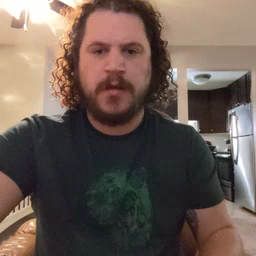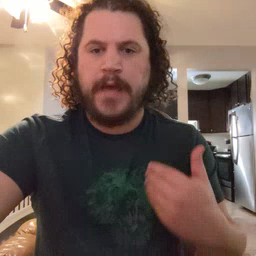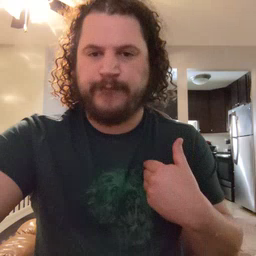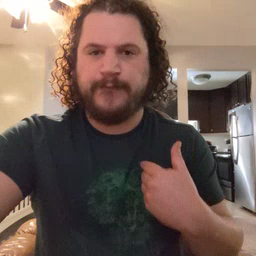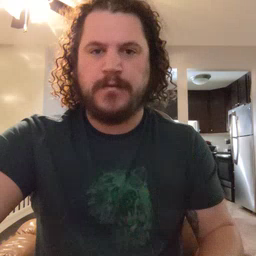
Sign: have